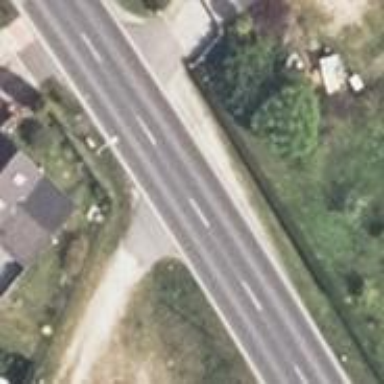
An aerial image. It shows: Primary road with asphalt surface.